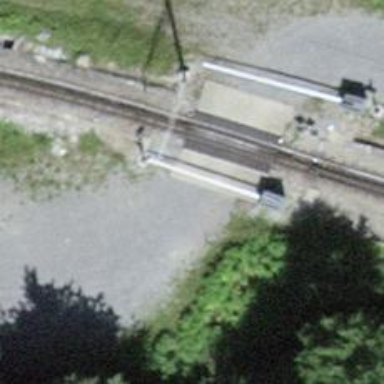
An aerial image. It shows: Level crossing along the railway.